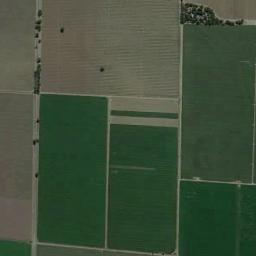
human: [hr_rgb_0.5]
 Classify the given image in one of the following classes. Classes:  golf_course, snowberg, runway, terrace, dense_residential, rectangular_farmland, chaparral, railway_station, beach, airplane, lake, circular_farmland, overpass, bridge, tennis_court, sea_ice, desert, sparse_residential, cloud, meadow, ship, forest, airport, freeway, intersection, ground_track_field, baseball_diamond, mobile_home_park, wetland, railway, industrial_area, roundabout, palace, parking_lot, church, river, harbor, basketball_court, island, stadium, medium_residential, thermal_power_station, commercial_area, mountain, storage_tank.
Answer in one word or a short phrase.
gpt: rectangular_farmland